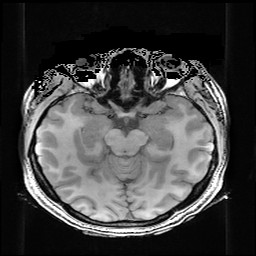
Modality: T1w
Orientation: coronal
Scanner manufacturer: ge
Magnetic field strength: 3 T
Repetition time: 0.009184 s
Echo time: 0.00368 s